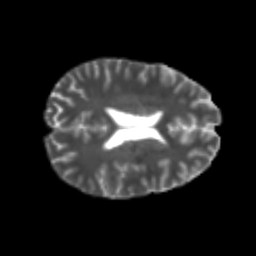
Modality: T2w
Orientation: axial
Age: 21
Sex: female
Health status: healthy
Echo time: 0.074 s